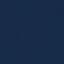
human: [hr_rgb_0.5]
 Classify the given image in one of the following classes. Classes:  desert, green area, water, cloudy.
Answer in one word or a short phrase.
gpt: water